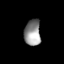
Tissue: lung
Cell type: Others
Senescence score: 0.1773
Nuclear area (px): 419
Mean DAPI intensity: 144.038